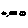
Label: cloud